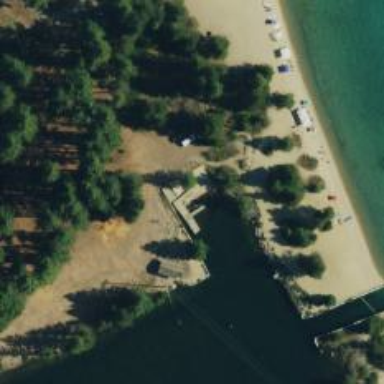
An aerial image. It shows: Slipway on leisure land.